Field crop: maize
Growth stage: 1
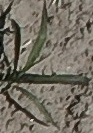
Species: sorghum